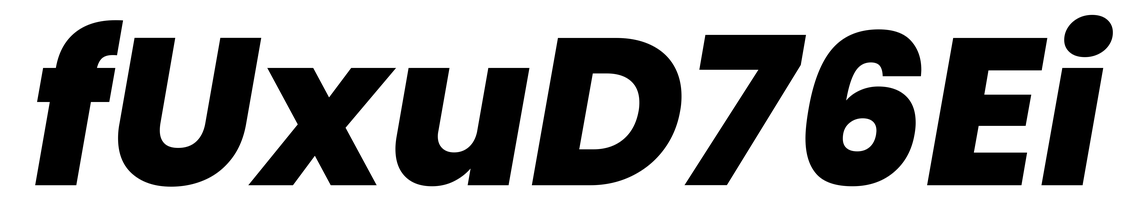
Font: Poppins-ExtraBoldItalic